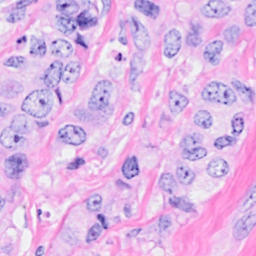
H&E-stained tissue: Breast